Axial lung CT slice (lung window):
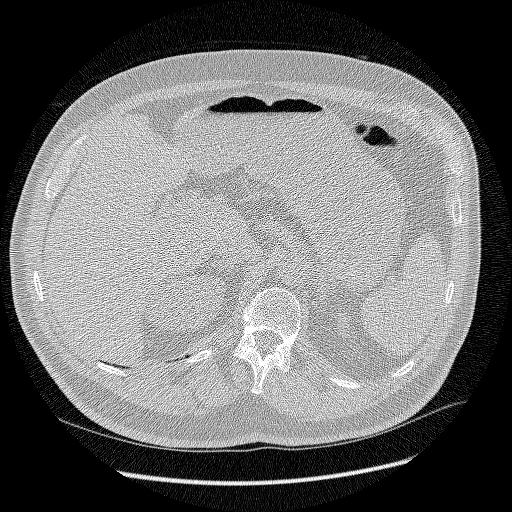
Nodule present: no